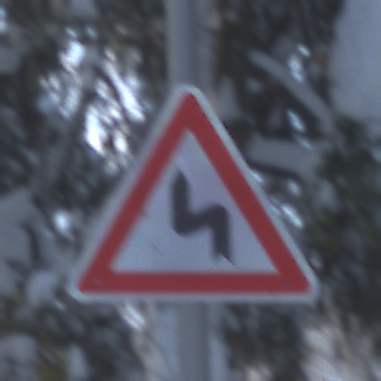
Verkehrszeichen: DoppelkurveZunaechstLinks
Umgebung: Outdoor, Nature
Tageszeit: MorningAfternoon
Wetter: Clear
Licht: Natural
Jahreszeit: Winter
Kontrast: LowContrast